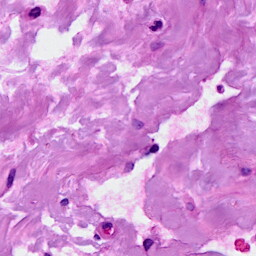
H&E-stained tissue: Breast